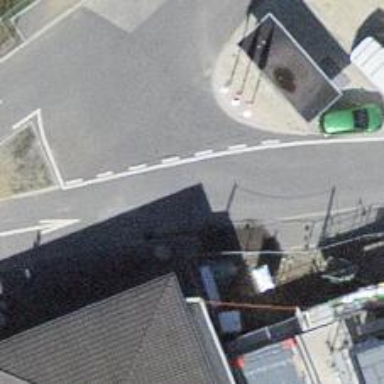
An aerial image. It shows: Residential road.